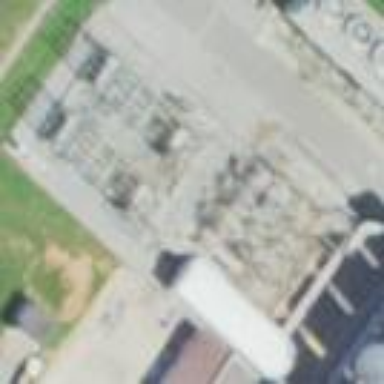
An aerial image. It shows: Industrial substation surrounded by fence.